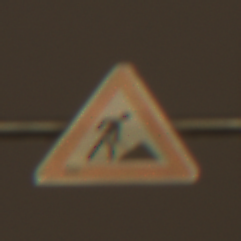
Verkehrszeichen: Arbeitsstelle
Umgebung: Outdoor, Urban
Tageszeit: Night
Wetter: Overcast
Licht: Artificial
Jahreszeit: NotSpecified
Kontrast: HighContrast